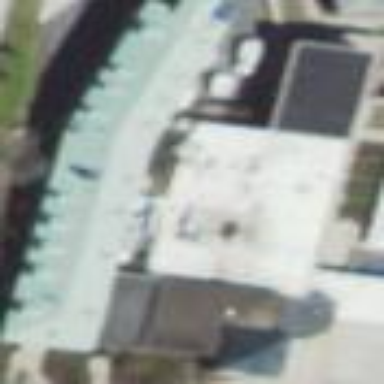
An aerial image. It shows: College building.